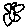
Label: flower